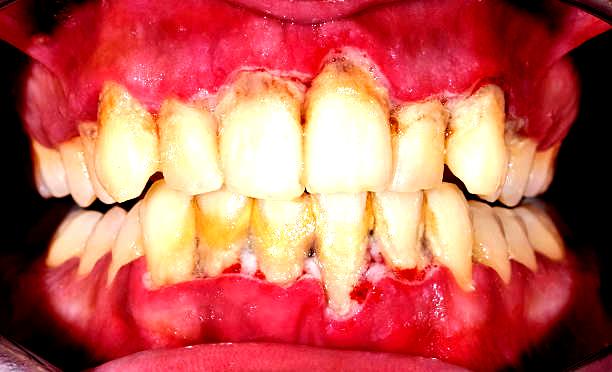
Condition: Calculus